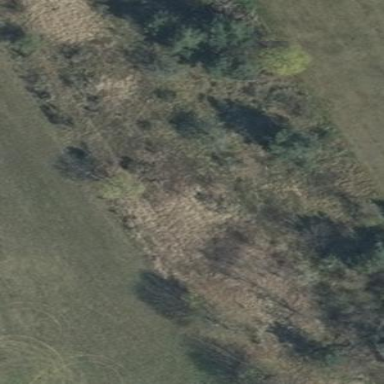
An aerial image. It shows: Patch of scrub vegetation.